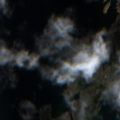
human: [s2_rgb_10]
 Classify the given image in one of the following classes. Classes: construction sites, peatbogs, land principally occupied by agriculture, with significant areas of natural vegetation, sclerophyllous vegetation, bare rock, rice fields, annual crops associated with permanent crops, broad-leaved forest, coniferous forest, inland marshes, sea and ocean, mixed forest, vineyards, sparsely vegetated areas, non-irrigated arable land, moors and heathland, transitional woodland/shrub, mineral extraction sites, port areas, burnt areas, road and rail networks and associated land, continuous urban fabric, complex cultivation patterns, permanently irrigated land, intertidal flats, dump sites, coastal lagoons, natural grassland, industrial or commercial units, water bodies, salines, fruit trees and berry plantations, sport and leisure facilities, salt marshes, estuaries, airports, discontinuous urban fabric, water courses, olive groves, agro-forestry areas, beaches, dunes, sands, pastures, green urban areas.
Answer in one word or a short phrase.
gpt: bare rock, sea and ocean